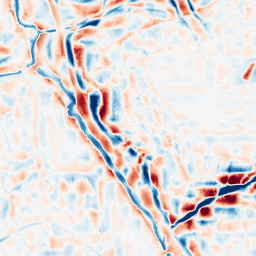
Category: wavelet
Decomposition family: wavelet_reverse_biorthogonal
Decomposition parameters: wavelet: rbio5.5
level: 4
Upsampling method: cubic_catmull_rom
Upsampling parameters: scale: 2
Upsampling scale: 2